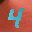
Label: 4